Question: I'm using EclipseADT to develop apps. Now, the emulator keyboard works fine and I'm able to enter the values in EditTexts, but the tab navigation doesn't work and it's cumbersome to click through each EditText when there are many fields. I've already ensured that the hardware is enabled in my device configuration as suggested in <URL> answer:
'''
hw.keyboard=yes
'''
From my observation, this has started occurring since I also installed AndroidStudio besides Eclipse just to test this IDE. But after installing AS, I'd also updated the AndroidSDK, so it might be caused due to that also.

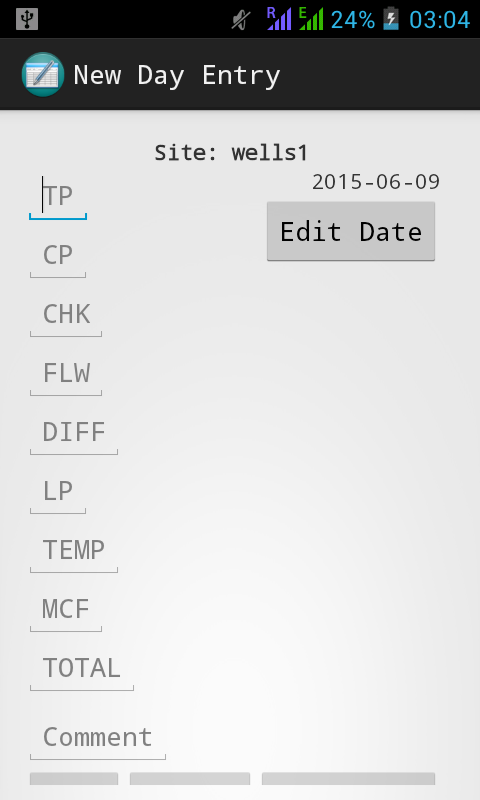
Answer: This issue got resolved after I changed the layout xml of my activity as follows:
'''
<RelativeLayout
xmlns:android="http://schemas.android.com/apk/res/android"
xmlns:tools="http://schemas.android.com/tools"
android:id="@+id/newdayLayout"
android:layout_width="match_parent"
android:layout_height="match_parent"
android:paddingBottom="@dimen/activity_vertical_margin"
android:paddingLeft="@dimen/activity_horizontal_margin"
android:paddingRight="@dimen/activity_horizontal_margin"
android:paddingTop="@dimen/activity_vertical_margin"
tools:context="com.prahladyeri.android.droidwells.NewDayActivity" >
<TextView
android:id="@+id/lblnewdaySiteName"
android:layout_width="wrap_content"
android:layout_height="wrap_content"
android:layout_alignParentTop="true"
android:layout_centerHorizontal="true"
android:text="Some very long site name"
android:textStyle="bold" />
<TextView
android:id="@+id/lblnewdayDate"
android:layout_width="wrap_content"
android:layout_height="wrap_content"
android:layout_alignParentRight="true"
android:layout_below="@+id/lblnewdaySiteName"
android:text="01/01/2015" />
<Button
android:id="@+id/cmdnewdayEditDate"
android:layout_width="wrap_content"
android:layout_height="wrap_content"
android:layout_alignParentRight="true"
android:layout_below="@+id/lblnewdayDate"
android:text="Edit Date" />
<Button
android:id="@+id/cmdnewdaySave"
android:layout_width="wrap_content"
android:layout_height="wrap_content"
android:layout_alignParentLeft="true"
android:text="SAVE" />
<Button
android:id="@+id/cmdnewdayCancel"
android:layout_width="wrap_content"
android:layout_height="wrap_content"
android:layout_toRightOf="@+id/cmdnewdaySave"
android:layout_alignTop="@+id/cmdnewdaySave"
android:text="Cancel" />
<Button
android:id="@+id/cmdnewdayTanks"
android:layout_width="wrap_content"
android:layout_height="wrap_content"
android:layout_alignParentRight="true"
android:layout_toRightOf="@+id/cmdnewdayCancel"
android:layout_alignTop="@+id/cmdnewdayCancel"
android:text="Tanks" />
</RelativeLayout>
'''